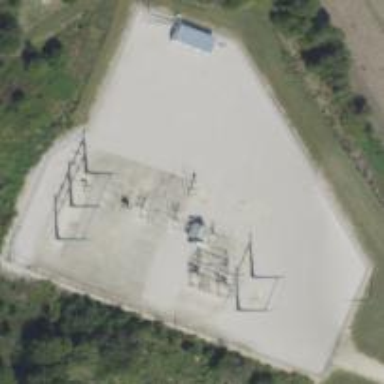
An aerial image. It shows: Outdoor power substation enclosed by fence. The substation operates at the transmission level.